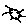
Label: sun